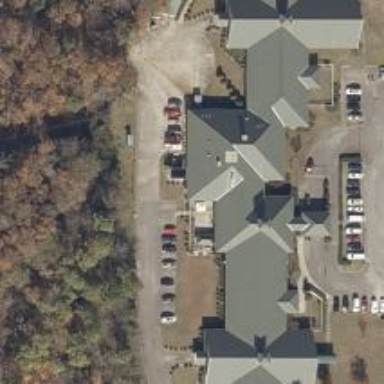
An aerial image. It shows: Nursing home building.